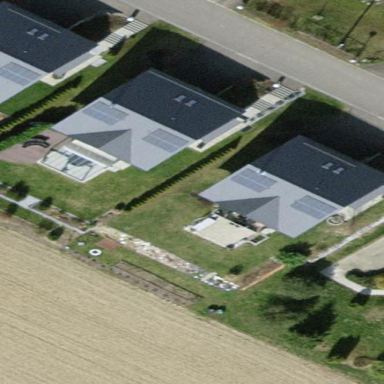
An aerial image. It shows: Detached building with gabled roof.